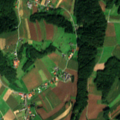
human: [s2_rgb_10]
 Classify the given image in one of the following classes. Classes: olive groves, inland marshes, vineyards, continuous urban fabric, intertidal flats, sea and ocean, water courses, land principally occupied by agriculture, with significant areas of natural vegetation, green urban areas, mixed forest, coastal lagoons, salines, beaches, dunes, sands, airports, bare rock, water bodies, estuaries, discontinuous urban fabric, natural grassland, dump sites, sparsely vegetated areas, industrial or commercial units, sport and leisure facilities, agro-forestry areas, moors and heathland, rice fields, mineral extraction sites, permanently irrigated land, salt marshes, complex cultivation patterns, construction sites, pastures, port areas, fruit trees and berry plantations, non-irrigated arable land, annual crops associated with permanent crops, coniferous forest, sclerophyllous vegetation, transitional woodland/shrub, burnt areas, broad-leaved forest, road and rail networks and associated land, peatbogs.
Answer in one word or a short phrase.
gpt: non-irrigated arable land, complex cultivation patterns, broad-leaved forest